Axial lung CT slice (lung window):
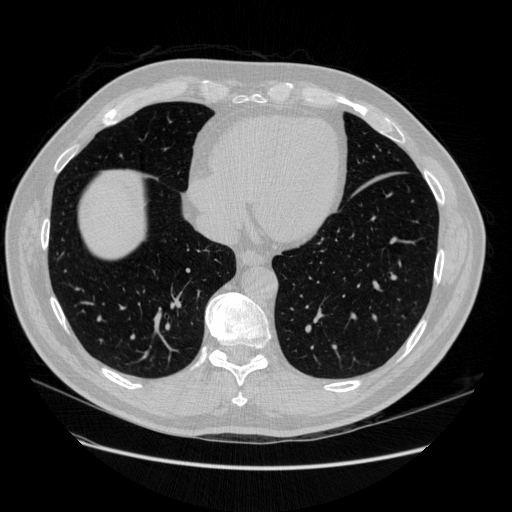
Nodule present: no